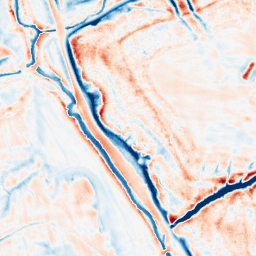
Category: edge_preserving
Decomposition family: bilateral
Decomposition parameters: d: 21
sigma_color: 150
sigma_space: 25
Upsampling method: sinc_hamming
Upsampling parameters: scale: 4
kernel_size: 8
Upsampling scale: 4